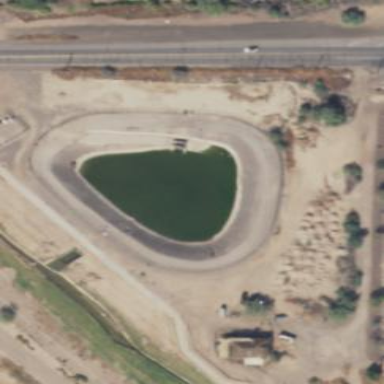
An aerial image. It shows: Detention basin with water.